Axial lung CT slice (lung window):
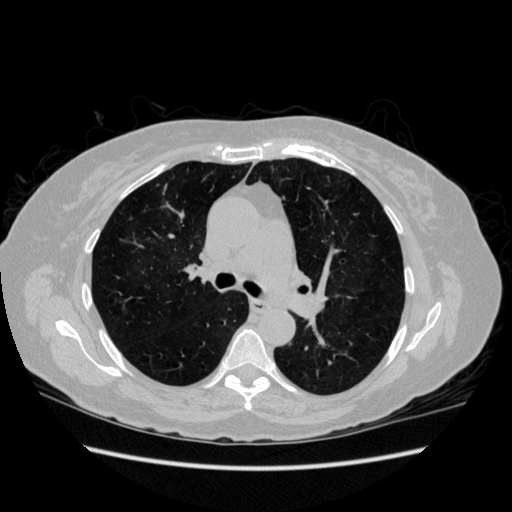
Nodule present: no